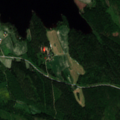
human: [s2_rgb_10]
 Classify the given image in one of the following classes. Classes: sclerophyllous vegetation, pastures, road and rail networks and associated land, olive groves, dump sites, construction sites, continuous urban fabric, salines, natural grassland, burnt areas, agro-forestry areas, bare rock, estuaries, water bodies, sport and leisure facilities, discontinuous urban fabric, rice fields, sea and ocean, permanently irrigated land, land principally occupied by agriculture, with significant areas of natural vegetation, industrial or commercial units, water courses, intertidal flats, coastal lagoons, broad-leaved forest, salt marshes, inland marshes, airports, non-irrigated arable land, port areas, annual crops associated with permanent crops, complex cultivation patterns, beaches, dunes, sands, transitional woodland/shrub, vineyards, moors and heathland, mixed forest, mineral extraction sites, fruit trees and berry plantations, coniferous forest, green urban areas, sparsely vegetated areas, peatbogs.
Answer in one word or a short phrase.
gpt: land principally occupied by agriculture, with significant areas of natural vegetation, coniferous forest, mixed forest, water bodies